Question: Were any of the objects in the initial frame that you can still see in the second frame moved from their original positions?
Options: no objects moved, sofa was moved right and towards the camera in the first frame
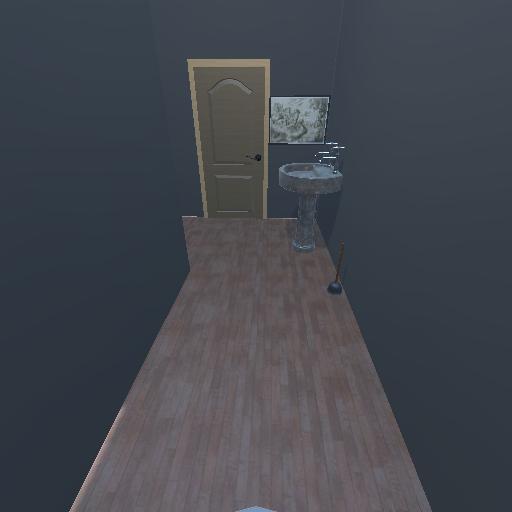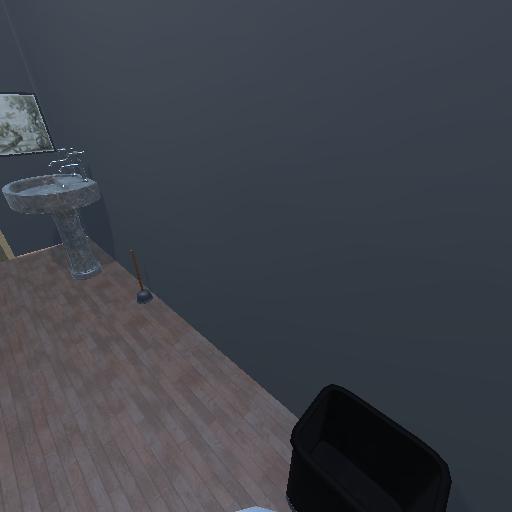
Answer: no objects moved